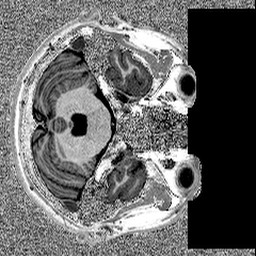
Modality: MP2RAGE
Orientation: axial
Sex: male